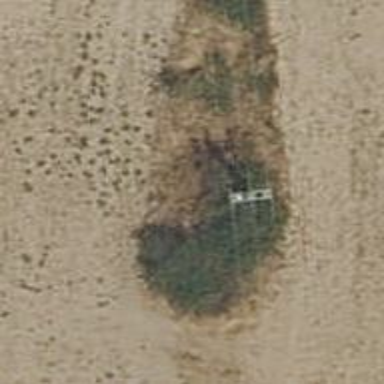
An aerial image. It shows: Power pole.